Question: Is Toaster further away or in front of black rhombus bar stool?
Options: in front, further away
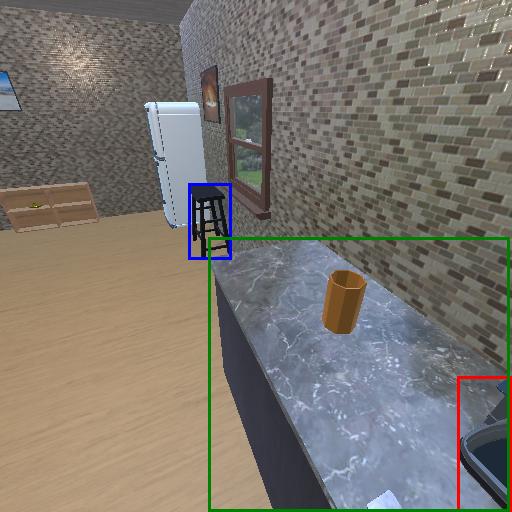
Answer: in front